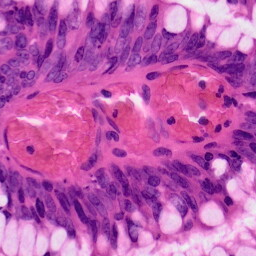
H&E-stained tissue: Colon